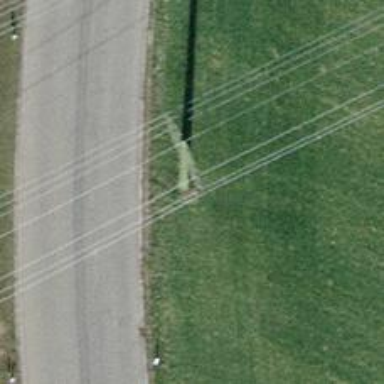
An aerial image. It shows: Power pole.